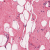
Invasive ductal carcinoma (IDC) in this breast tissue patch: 0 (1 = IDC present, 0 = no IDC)